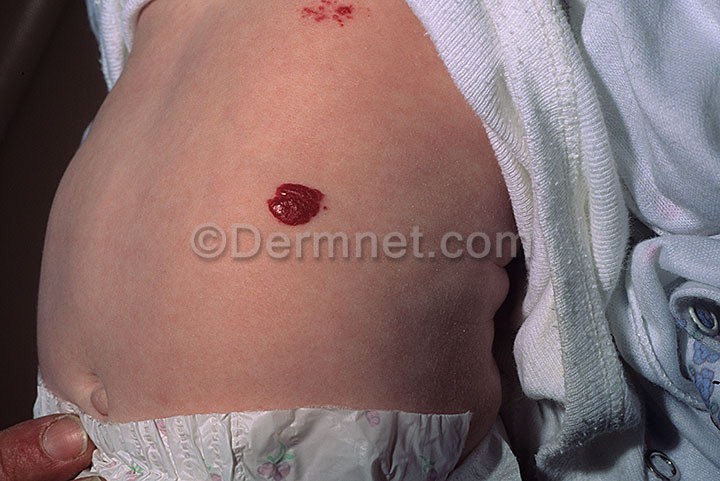
Disease: Vascular Tumors